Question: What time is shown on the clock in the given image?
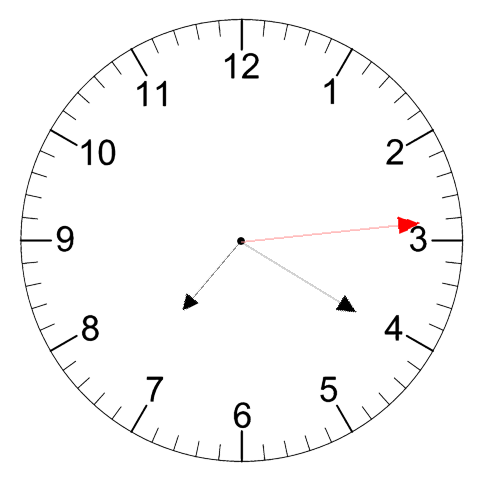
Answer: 07:20:14